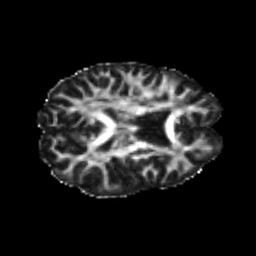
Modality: FA
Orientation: axial
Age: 21
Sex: female
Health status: healthy
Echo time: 0.074 s